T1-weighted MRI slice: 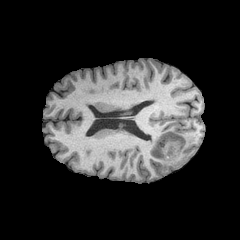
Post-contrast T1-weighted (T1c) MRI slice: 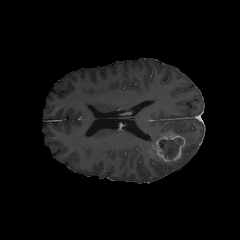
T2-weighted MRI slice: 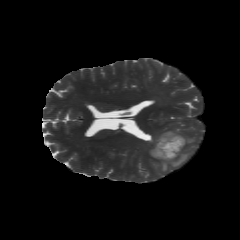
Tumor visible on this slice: yes